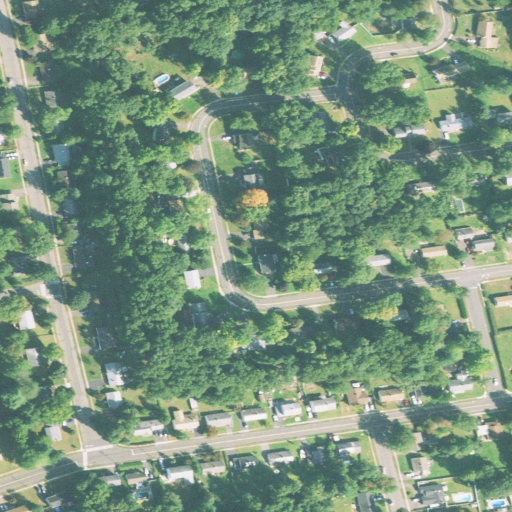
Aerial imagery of mountain in Connecticut named Round Hill containing low intensity development, medium intensity development, and open development